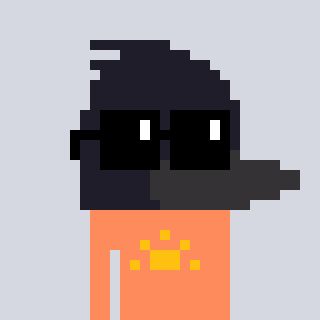
a pixel art character with square black sunglasses, a raven-shaped head and a peachy-colored body on a cool background